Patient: sex F, age 68
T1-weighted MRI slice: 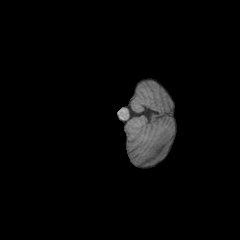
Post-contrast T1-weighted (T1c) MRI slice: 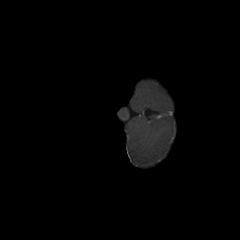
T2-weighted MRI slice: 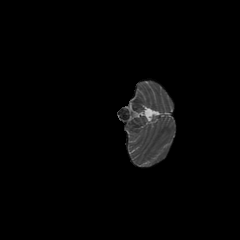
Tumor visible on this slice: no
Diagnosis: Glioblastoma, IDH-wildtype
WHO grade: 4